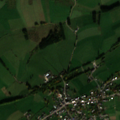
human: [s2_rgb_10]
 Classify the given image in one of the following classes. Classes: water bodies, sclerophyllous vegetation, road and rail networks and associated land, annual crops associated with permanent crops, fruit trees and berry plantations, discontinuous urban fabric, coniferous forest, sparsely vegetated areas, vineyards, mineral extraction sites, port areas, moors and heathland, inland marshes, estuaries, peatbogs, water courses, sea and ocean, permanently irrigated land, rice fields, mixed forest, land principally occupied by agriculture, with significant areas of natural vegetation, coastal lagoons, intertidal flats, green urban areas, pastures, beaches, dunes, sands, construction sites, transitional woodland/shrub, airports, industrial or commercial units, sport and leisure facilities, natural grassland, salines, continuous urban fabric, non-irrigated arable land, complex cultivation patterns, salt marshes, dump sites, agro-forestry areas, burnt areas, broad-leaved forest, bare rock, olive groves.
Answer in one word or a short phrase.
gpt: discontinuous urban fabric, pastures, land principally occupied by agriculture, with significant areas of natural vegetation, transitional woodland/shrub